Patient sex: M
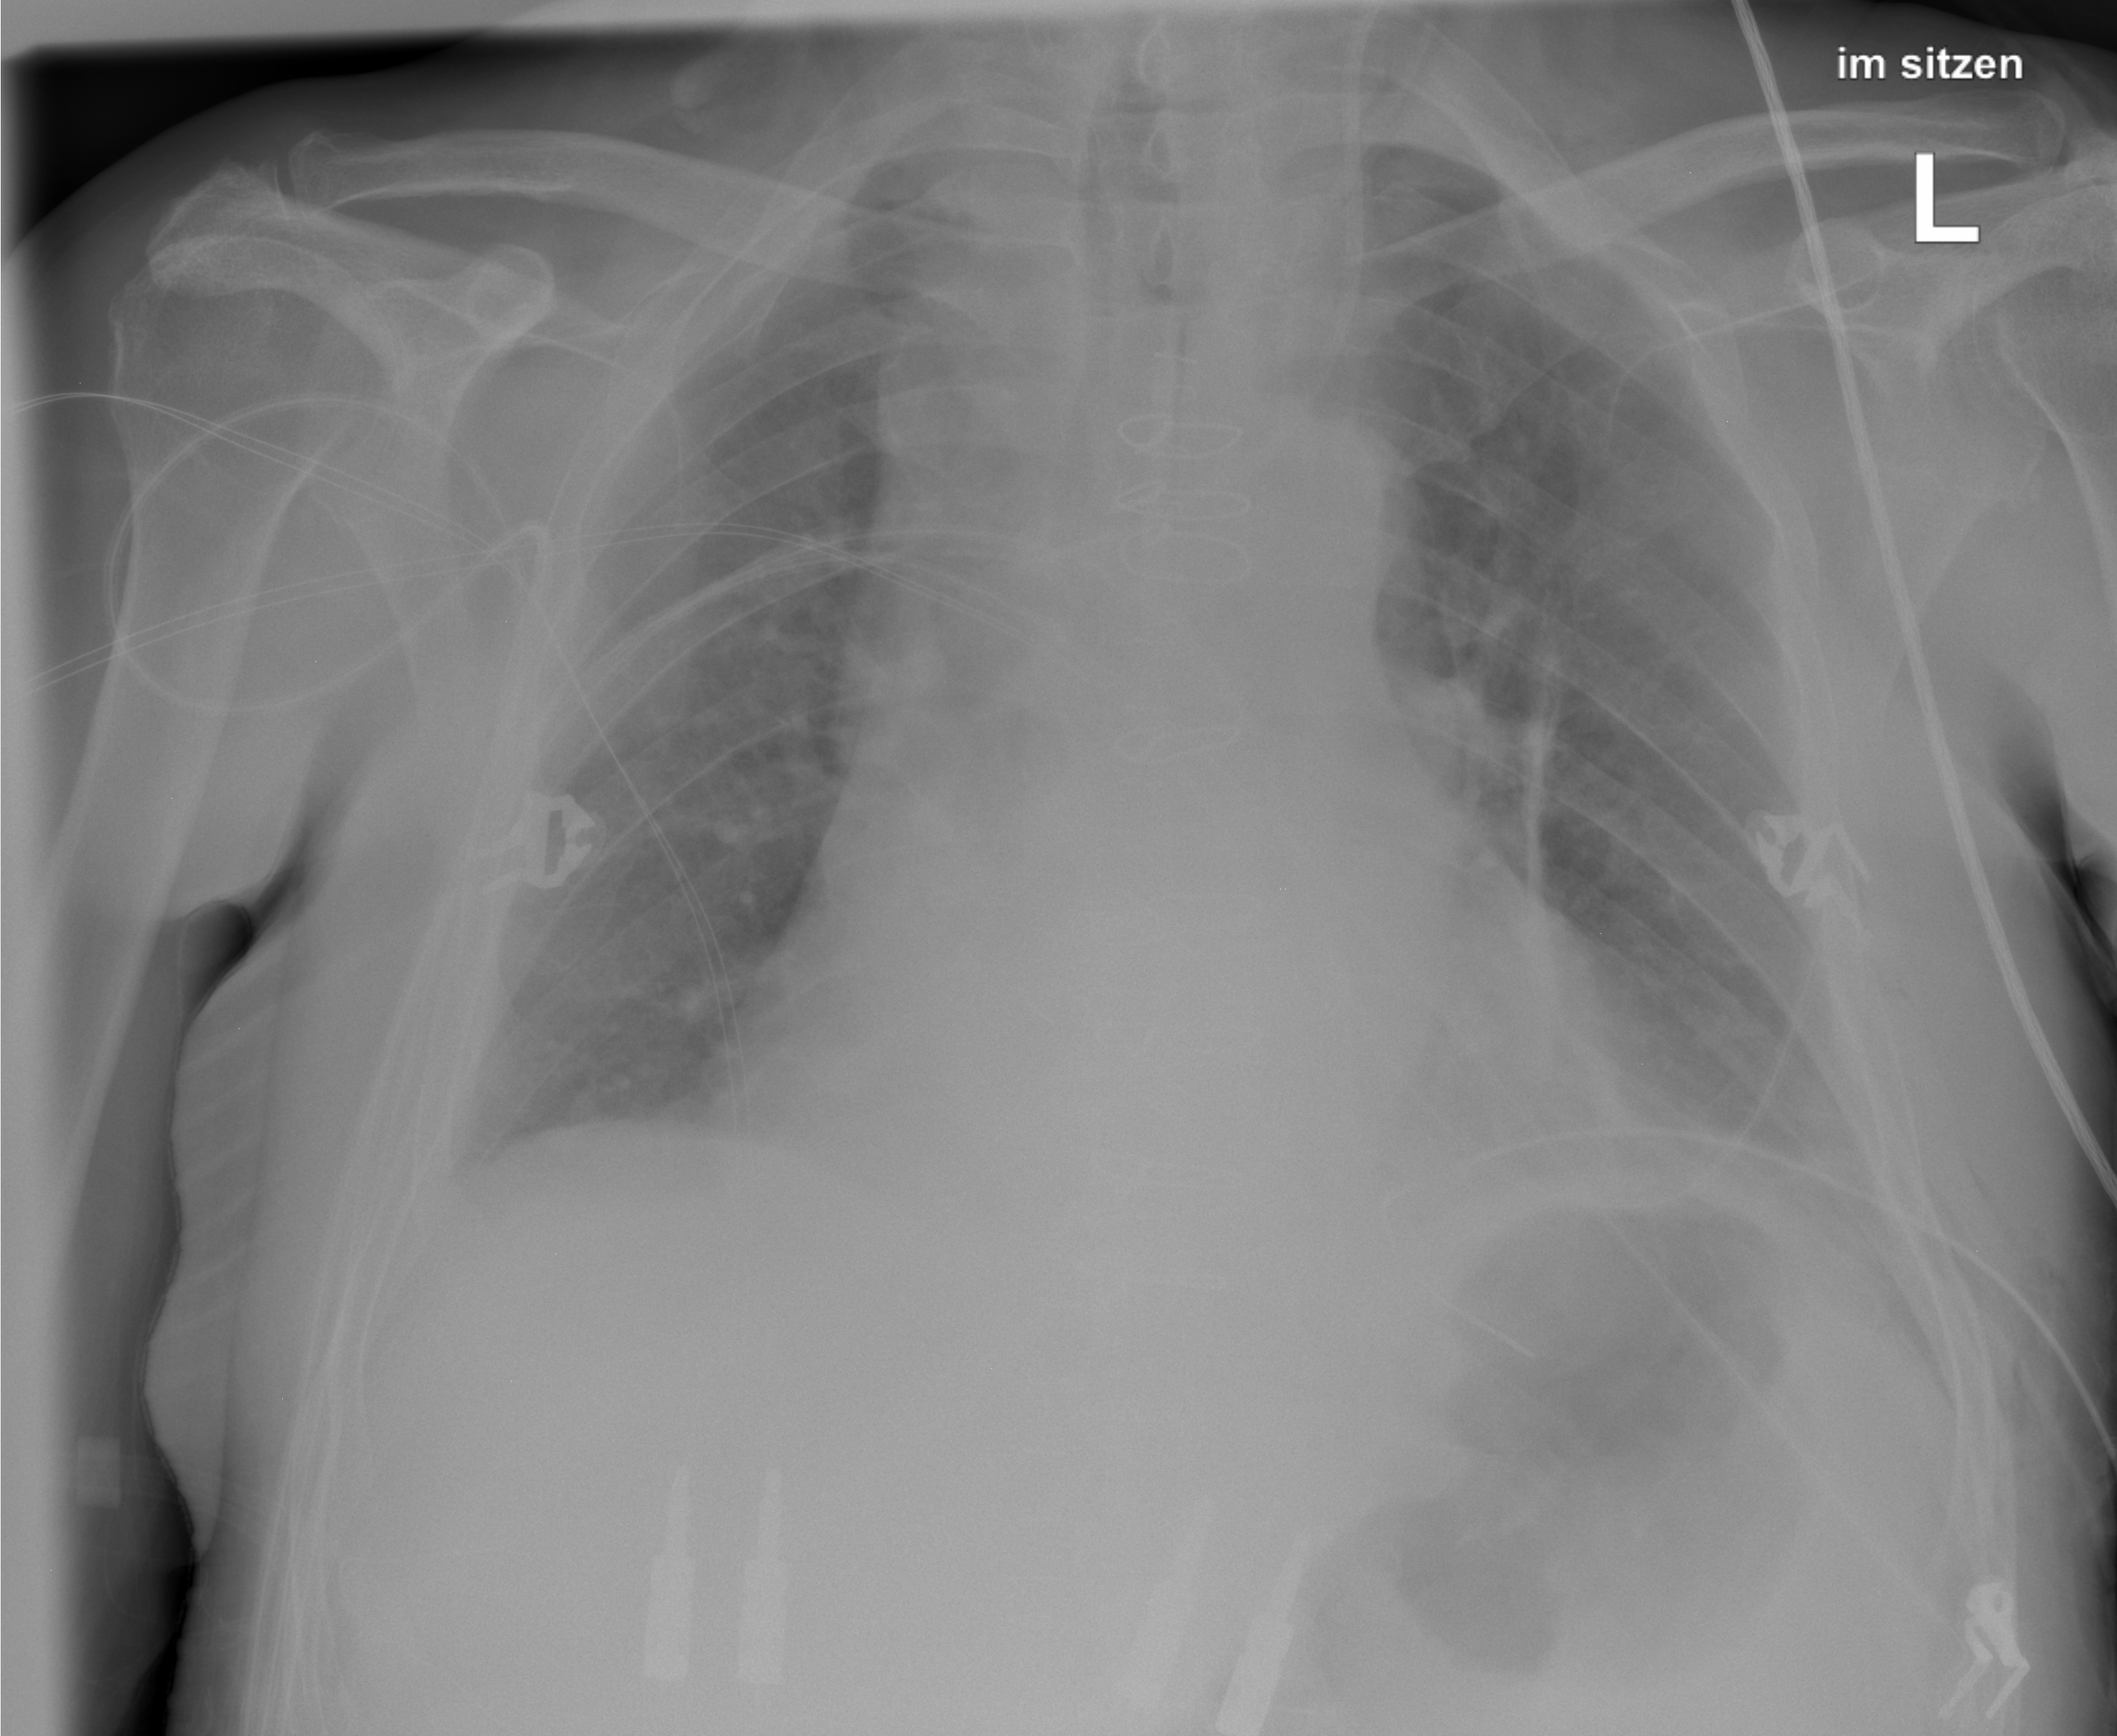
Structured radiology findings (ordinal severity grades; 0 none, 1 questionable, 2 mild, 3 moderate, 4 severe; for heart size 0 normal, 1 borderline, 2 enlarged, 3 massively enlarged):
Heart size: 2
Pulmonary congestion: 0
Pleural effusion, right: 0
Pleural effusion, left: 1
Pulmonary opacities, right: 0
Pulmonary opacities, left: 0
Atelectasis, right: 0
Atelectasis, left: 2